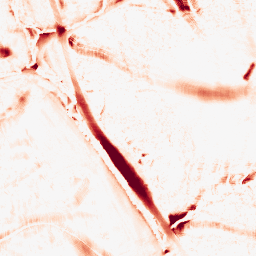
Category: morphological
Decomposition family: morphological_ellipse
Decomposition parameters: operation: opening
width: 30
height: 30
Upsampling method: bspline
Upsampling parameters: scale: 8
Upsampling scale: 8